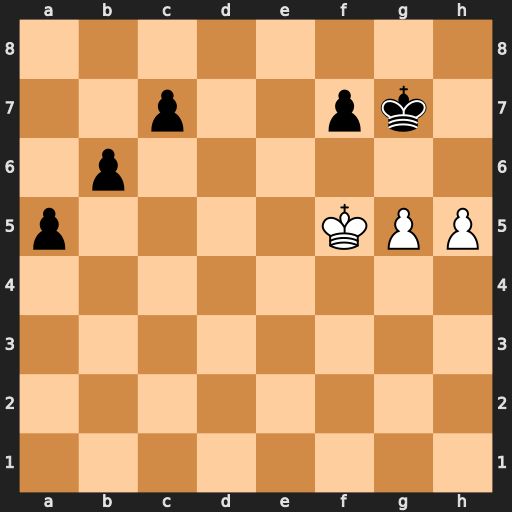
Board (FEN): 8/2p2pk1/1p6/p4KPP/8/8/8/8
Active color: w
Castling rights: -
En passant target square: -
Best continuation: h6+ Kg8 Kf6 a4 h7+ Kxh7 Kxf7 a3 g6+ Kh6 g7